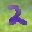
Label: 2